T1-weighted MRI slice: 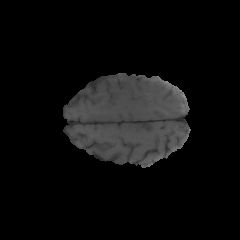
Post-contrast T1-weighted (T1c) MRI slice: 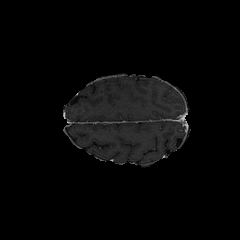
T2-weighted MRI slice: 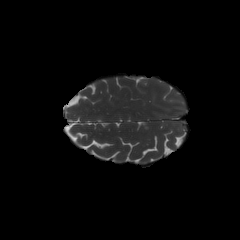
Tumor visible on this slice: no